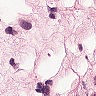
Metastatic tissue present: no